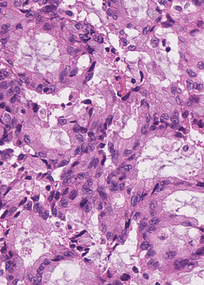
Tumor epithelial tissue: yes
Tumor-associated stroma tissue: no
Normal tissue: no